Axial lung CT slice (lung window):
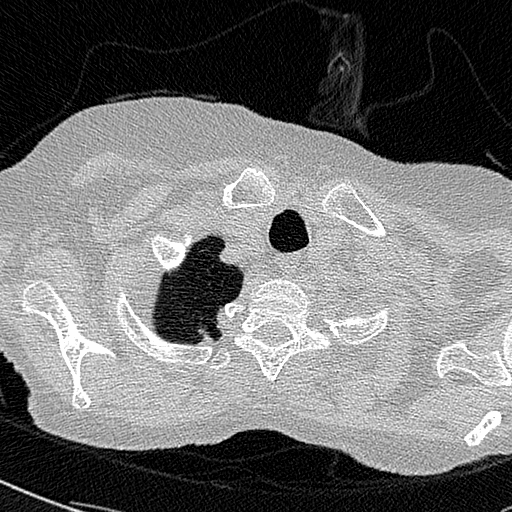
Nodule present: no